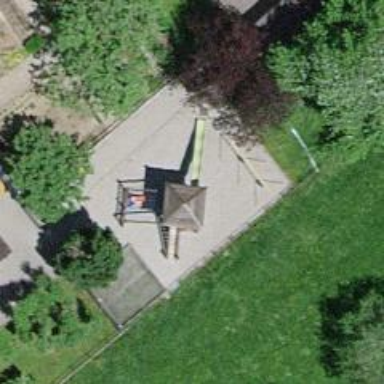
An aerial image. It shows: Playground area for leisure land.